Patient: sex M, age 55
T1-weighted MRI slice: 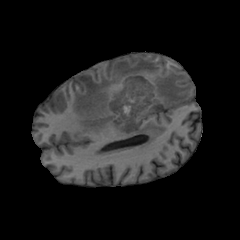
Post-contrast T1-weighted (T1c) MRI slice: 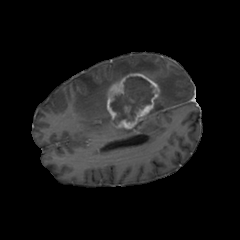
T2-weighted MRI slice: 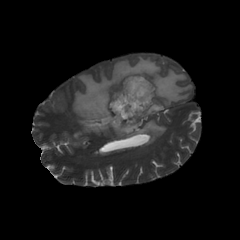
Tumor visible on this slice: yes
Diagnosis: Glioblastoma, IDH-wildtype
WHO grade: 4